Question: EDITED: after believing this is a NetBeans 7.0 editor bug. It still compiles and is deployable.
I want to convert my webservice which is @WebService;@Stateless implementation into a @Singleton bean but when I replace the @WebService with @Singleton annotation... I get the image below in my IDE Editor

of course when I do something silly like having both @WebService and @Stateless and deploy in glassfish I get:
> severe error: Annotations processing failed for...
below is a link (there are more, but I'm limited to two links now) which leds me to believe Singleton beans can be used in the manner I'm trying to use them.
<URL>
> "Singleton session beans offer similar functionality to stateless session beans but differ from them in that there is only one singleton session bean per application, as opposed to a pool of stateless session beans, any of which may respond to a client request. Like stateless session beans, singleton session beans can implement web service endpoints."
This link might hint that there is a bug in the compiler which was fixed in the jboss environment. I'm not sure if this issue is related though and would love to hear what experienced users think. ;)
<URL>
Here is output from glassfish 3.1
> INFO: Closing Metro monitoring root:
amx:pp=/mon/server-mon[server],type=WSEndpoint,name=soco.ws.bb.bearBearWS-BearBearImplPort
INFO: Portable JNDI names for EJB StateBean :
[java:global/BearBearService/StateBean!soco.ws.bb.StateBean,
java:global/BearBearService/StateBean] INFO: Metro monitoring rootname
successfully set to:
amx:pp=/mon/server-mon[server],type=WSEndpoint,name=soco.ws.bb.bearBearWS-BearBearImplPort
WARNING: Container org.glassfish.webservices.JAXWSContainer@249ef1e
doesn't support class com.sun.xml.ws.api.server.Module INFO: Portable
JNDI names for EJB BearBearImpl :
[java:global/BearBearService/BearBearImpl!soco.ws.bb.BearBearWS,
java:global/BearBearService/BearBearImpl] INFO: WS00019: EJB Endpoint
deployed
Here is output from glassfish 3.0.1
> INFO: Metro monitoring rooname successfully set to:
amx:pp=/mon/server-mon[server], type=WSEndpoint,
name=AppleImplService-AppleImplPort WARNING: Container
org.glassfish.webservices.JAXWSContainer@191f81e doesn't support class
com.sun.xml.ws.api.server.Module INFO: Portable JNDI names for EJB
AppleImpl "
[java:global/AppleService/AppleImpl!com.ws.srv.MyService,java:global/AppleService/AppleImpl]
INFO: WS00019: EJB Endpoint deployed AppleService listening at
address at <URL> INFO:
AppleService was successfully deployed in 438 milliseconds
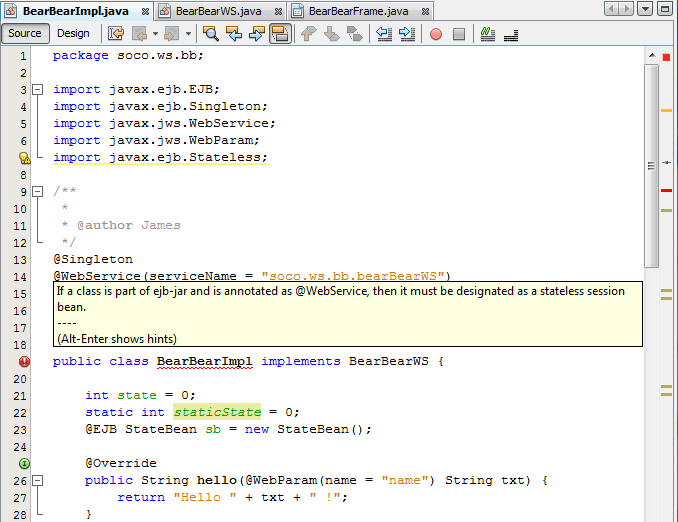
Answer: This is a bug in NetBeans 7.0 editor. I was able to build and deploy a WS using both @WebService, @Singleton even though the service name was underlined in red to indicate a compile error. Just ran a test to verify that the spec bean works as advertised. I will provide code below and snapshot of my test ui.
Thanks to @home, @bkali and @Preston for contributing.
Submitted to netbeans as a bug: <URL>
Notice below the instance state does to timeout and change from 50 to 0 after the timeout period (10 minutes) when I redeploy the service as a Singleton instead of a stateless.

Web Service Test Code:
'''
import javax.ejb.EJB;
import javax.ejb.Singleton;
import javax.jws.WebService;
import javax.jws.WebParam;
import javax.ejb.Stateless;
@WebService(serviceName = "soco.ws.bb.bearBearWS")
@Singleton
//@Stateless
public class BearBearImpl implements BearBearWS {
int state = 0;
static int staticState = 0;
@EJB StateBean sb = new StateBean();
@Override
public String hello(@WebParam(name = "name") String txt) {
return "Hello " + txt + " !";
}
@Override
public void setAllState(int in) {
System.out.println("setting instance state from "+state+" to "+in);
state = in;
System.out.println("setting static state from "+staticState+" to "+in);
staticState = in;
System.out.println("setting singleton state from "+sb.state+" to "+in);
sb.state = in;
}
@Override
public int getInstanceState() {
System.out.println("returning instance state "+state);
return state;
}
@Override
public int getStaticState() {
System.out.println("returning static state "+staticState);
return staticState;
}
@Override
public int getSingletonState() {
System.out.println("returning singleton state "+sb.state);
return sb.state;
}
}
'''